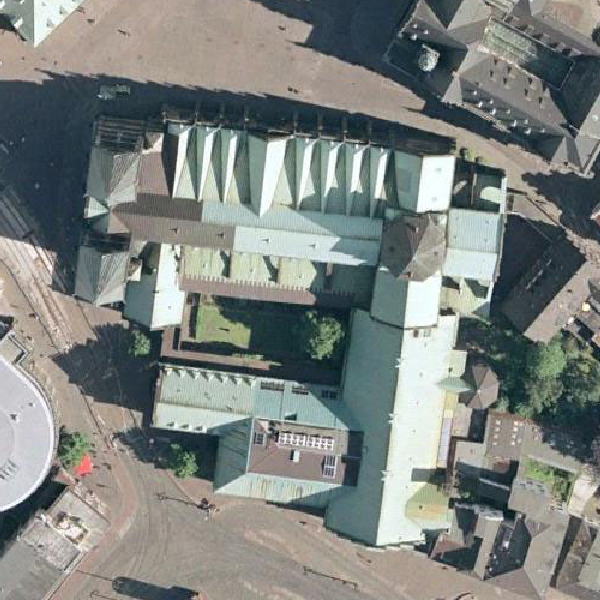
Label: Church